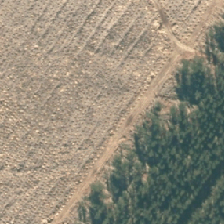
Land cover: harvested_forest